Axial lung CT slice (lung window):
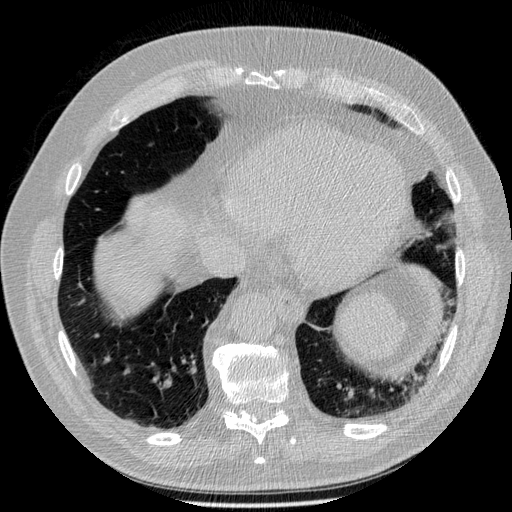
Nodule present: no